Question: i am just testing out this cordova plugin
<URL>
I added the plugin to the platform just did:
'''
cordova plugin add org.apache.cordova.device-motion
'''
Then i am testing both on ios simulator and android 3.2 and android 4.1 real devices, but on IOS simulator seems not working, while on the real devices it works great.
Is there some limitation for IOS, or something i need to know? Or its just cause simulator can't emulate the shake gesture?
As you see from the pic there is a shake gesture emulation command :(

Unfortunately i don't have a real iphone or ipad, does anybody knows if on a real ios device this plugin works the same?
My code is as simple:
'''
$ionicPlatform.ready(function () {
navigator.accelerometer.watchAcceleration(function (acceleration) {
console.log('Acceleration X: ' + acceleration.x + '
' +
'Acceleration Y: ' + acceleration.y + '
' +
'Acceleration Z: ' + acceleration.z + '
' +
'Timestamp: ' + acceleration.timestamp + '
');
}, function (err) {
console.log(err + ' --------watching err');
}, {
'frequency':1800
});
});
'''
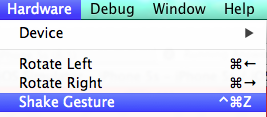
Answer: simulator's shake won't be recognized by your code (or any accelerometer code), the simulator shake just triggers the shake event, it doesn't update any accelerometer data